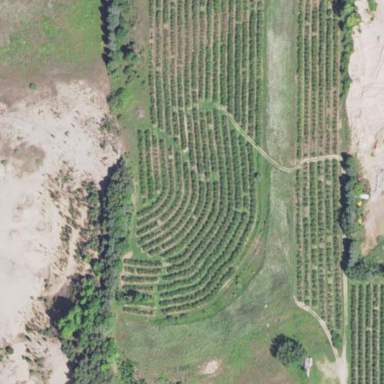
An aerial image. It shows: Orchard.